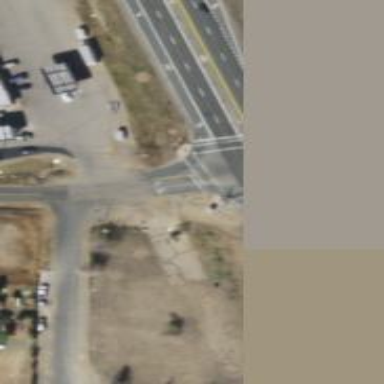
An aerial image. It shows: Marked road crossing.